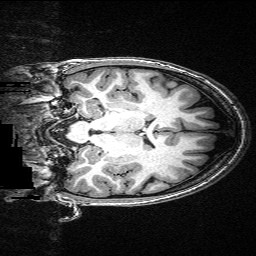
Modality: T1w
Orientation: coronal
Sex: female
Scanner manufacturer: siemens
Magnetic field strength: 3 T
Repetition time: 2.3 s
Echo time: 0.00336 s